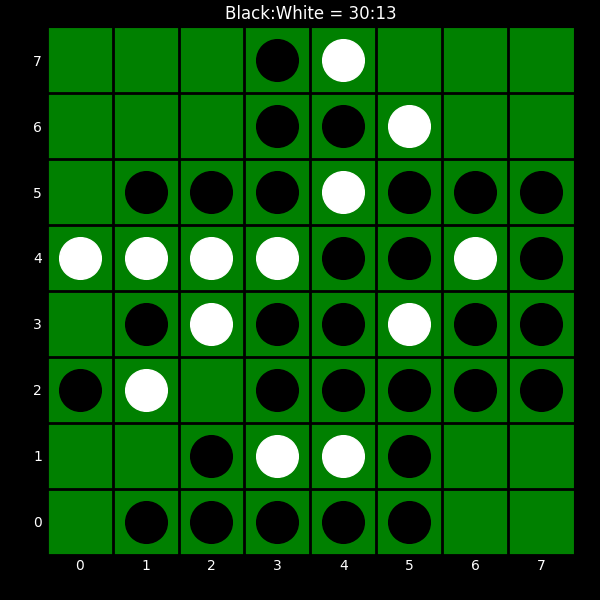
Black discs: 30
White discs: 13